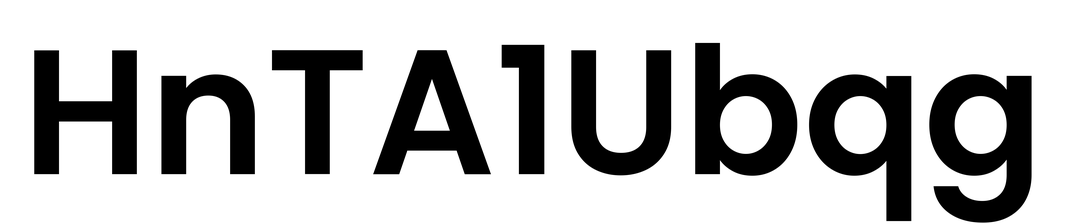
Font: Poppins-SemiBold